Interaction volume radius: 5 \u00c5
Interaction volume height: 25 \u00c5
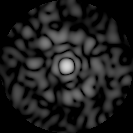
Disorder parameter: 0.8355